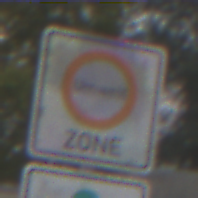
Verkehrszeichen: BeginnUmweltzone
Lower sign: FreistellungVomVerkehrsverbot3
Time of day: Midday
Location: Outdoor (Suburban)
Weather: Overcast
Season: NotSpecified
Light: Natural